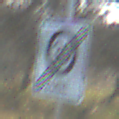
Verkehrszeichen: EndeZone30
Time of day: MorningAfternoon
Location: Outdoor (Nature)
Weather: Clear
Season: NotSpecified
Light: Natural